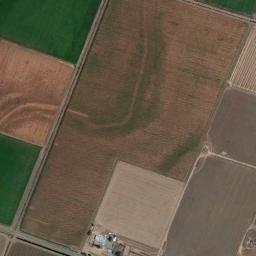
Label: rectangular_farmland